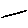
Label: line